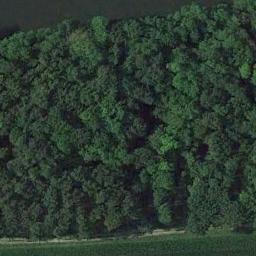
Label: forest